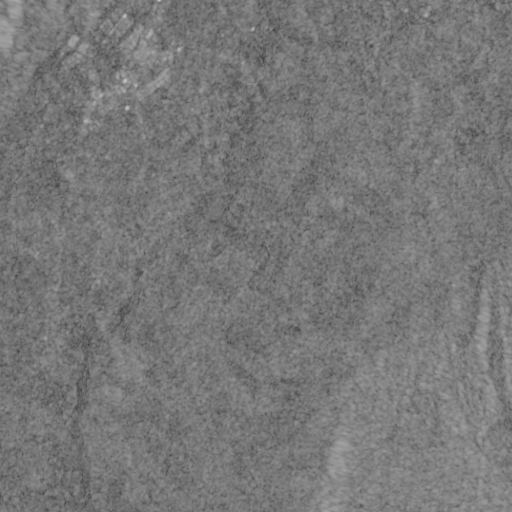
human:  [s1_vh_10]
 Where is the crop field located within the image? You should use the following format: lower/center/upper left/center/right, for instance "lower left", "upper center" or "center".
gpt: The crop field is located in the upper right of the image.
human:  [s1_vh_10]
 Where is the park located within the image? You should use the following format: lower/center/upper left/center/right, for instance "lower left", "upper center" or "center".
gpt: The park is located in the upper left of the image.
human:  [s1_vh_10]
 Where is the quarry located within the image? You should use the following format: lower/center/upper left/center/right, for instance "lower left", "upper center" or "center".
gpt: The quarry is located in the upper center of the image.
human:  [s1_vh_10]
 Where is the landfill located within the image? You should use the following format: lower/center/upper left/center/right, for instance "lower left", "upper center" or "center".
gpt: There is no landfill in the image.

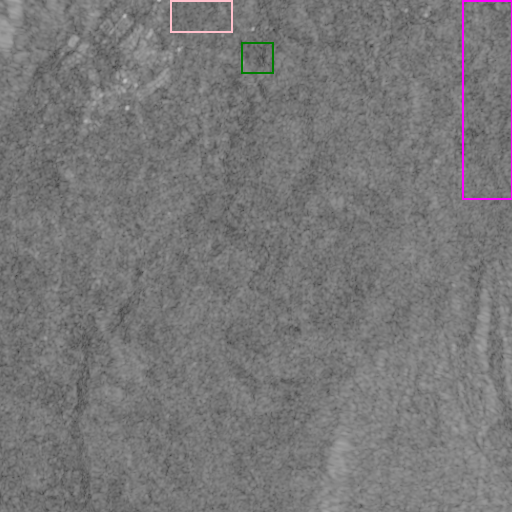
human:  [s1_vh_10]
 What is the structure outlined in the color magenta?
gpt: The structure outlined in magenta is a crop field.
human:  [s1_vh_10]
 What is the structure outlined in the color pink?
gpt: The structure outlined in pink is a park.
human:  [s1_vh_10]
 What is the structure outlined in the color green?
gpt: The structure outlined in green is a quarry.
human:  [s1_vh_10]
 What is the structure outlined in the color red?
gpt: There is no red outline.